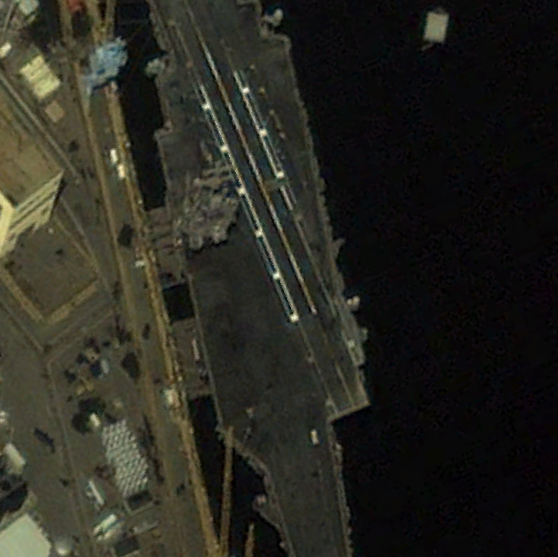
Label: aircraft_carrier